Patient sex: F
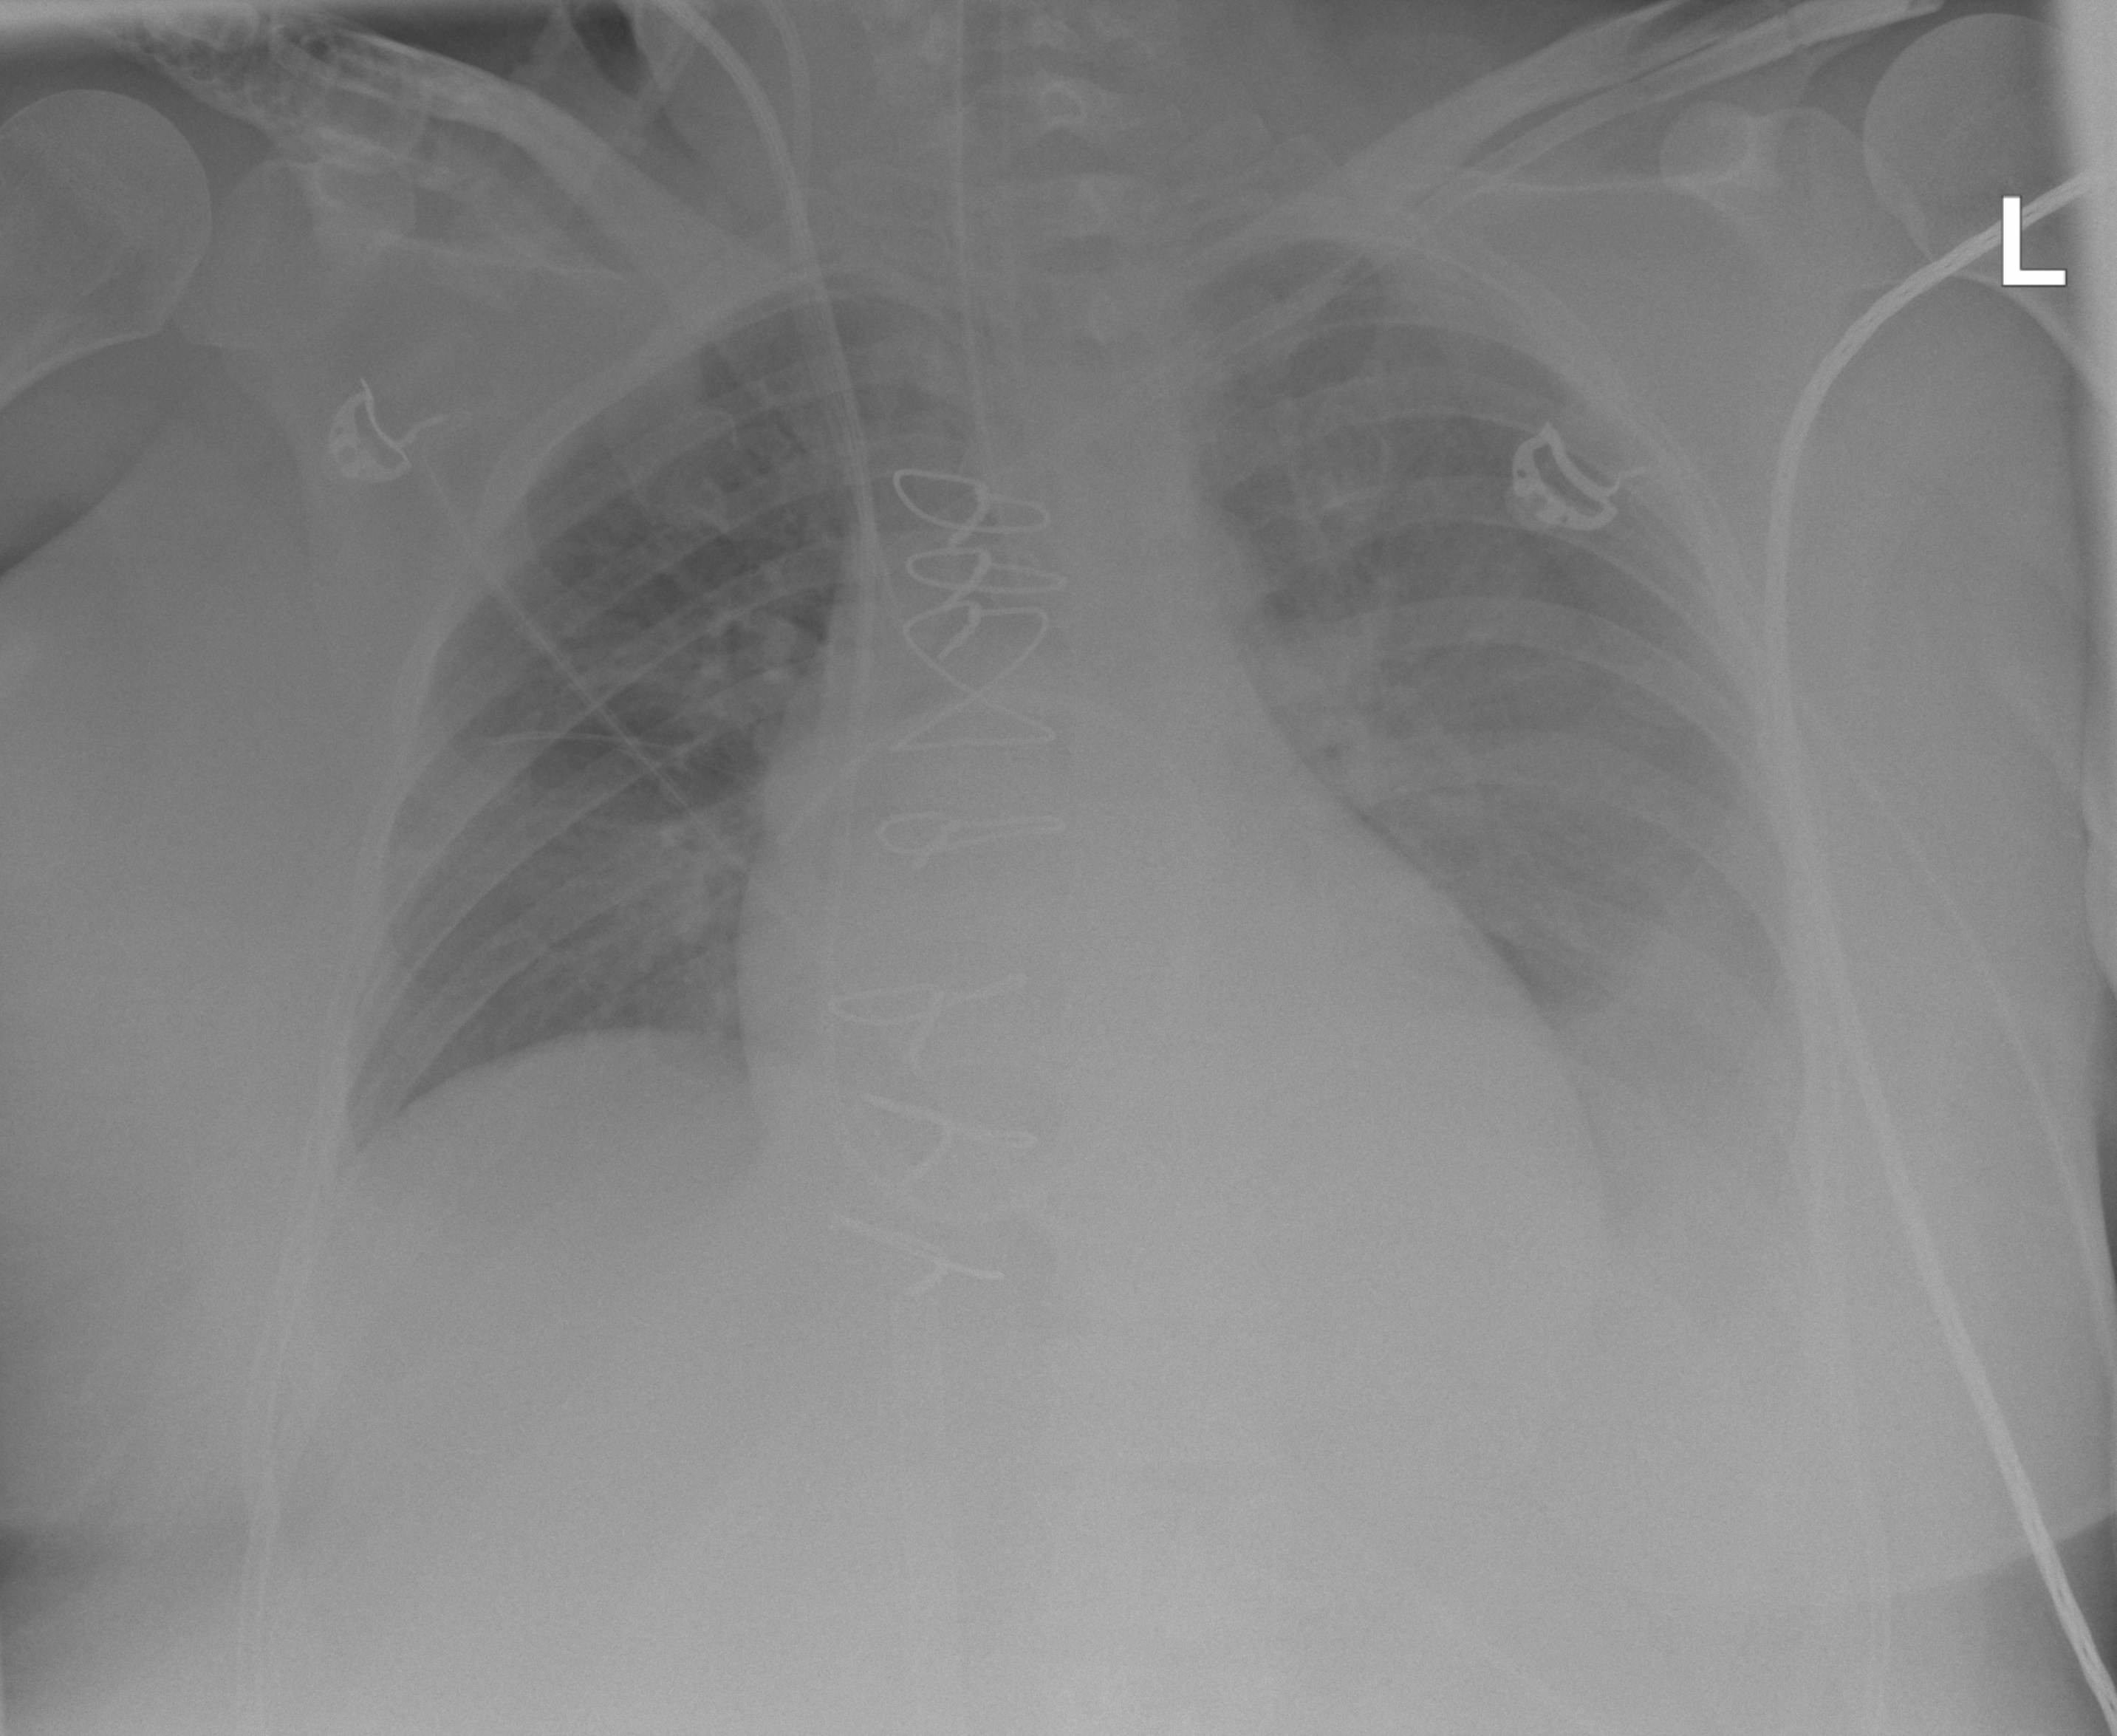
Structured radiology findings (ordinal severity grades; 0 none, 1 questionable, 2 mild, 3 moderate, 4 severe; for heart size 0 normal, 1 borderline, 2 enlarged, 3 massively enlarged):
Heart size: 1
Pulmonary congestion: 2
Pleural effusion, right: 0
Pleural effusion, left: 0
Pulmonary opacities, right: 0
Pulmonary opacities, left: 0
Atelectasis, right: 0
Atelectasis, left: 0